Interaction volume radius: 5 \u00c5
Interaction volume height: 20 \u00c5
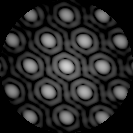
Disorder parameter: 0.03452